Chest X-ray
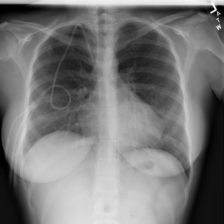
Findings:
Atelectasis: negative
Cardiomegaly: negative
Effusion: negative
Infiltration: negative
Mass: negative
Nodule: negative
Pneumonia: negative
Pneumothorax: negative
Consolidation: negative
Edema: negative
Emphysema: negative
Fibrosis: negative
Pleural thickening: negative
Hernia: negative